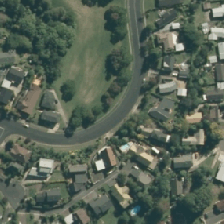
Land cover: urban_parkland